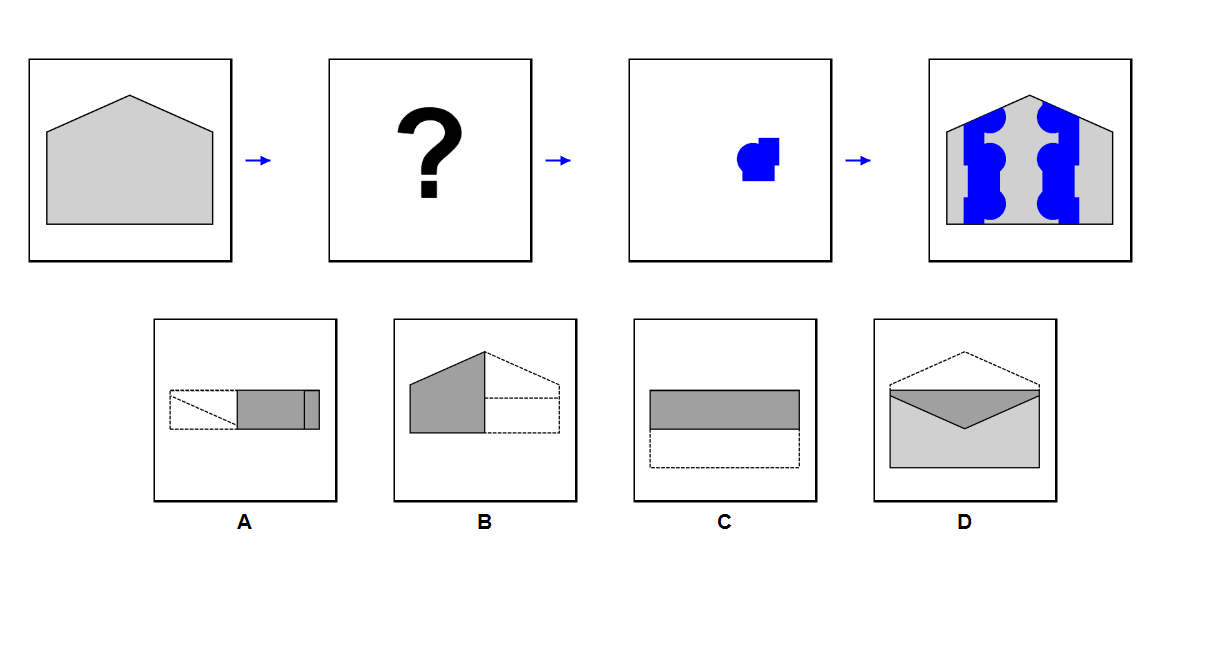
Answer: B